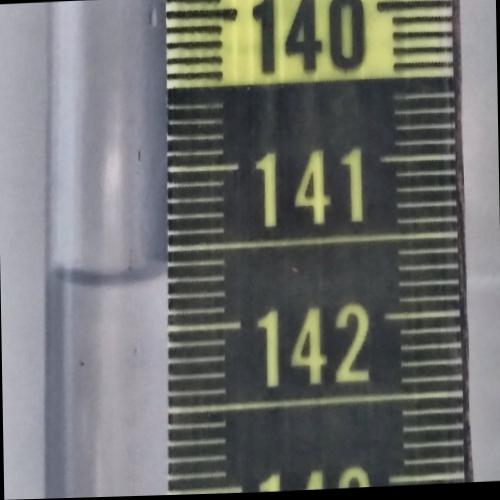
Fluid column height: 141.7 cm